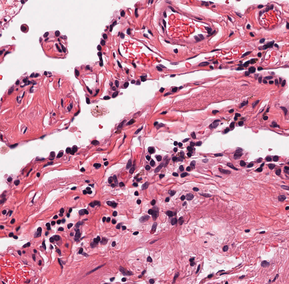
Tumor epithelial tissue: no
Tumor-associated stroma tissue: no
Normal tissue: yes